Question: I have a video stream coming from a 180 degree fisheye camera. I want to do some image-processing to convert the fisheye view into a normal view.
After some research and lots of read articles I found <URL>.
They describe an algorithm (and some formulas) to solve this problem.
I used tried to implement this method in a Matlab. Unfortunately it doesn't work, and I failed to make it work. The "corrected" image looks exactly like the original photograph and there's no any removal of distortion and secondly I am just receiving top left side of the image, not the complete image but changing the value of 'K' to 1.9 gives mw the whole image, but its exactly the same image.
Input image:

Result:
<URL>
<URL>
Here is my code:
'''
image = imread('image2.png');
[Cx, Cy, channel] = size(image);
k = 1.5;
f = (Cx * Cy)/3;
opw = fix(f * tan(asin(sin(atan((Cx/2)/f)) * k)));
oph = fix(f * tan(asin(sin(atan((Cy/2)/f)) * k)));
image_new = zeros(opw, oph,channel);
for i = 1: opw
for j = 1: oph
[theta,rho] = cart2pol(i,j);
R = f * tan(asin(sin(atan(rho/f)) * k));
r = f * tan(asin(sin(atan(R/f))/k));
X = ceil(r * cos(theta));
Y = ceil(r * sin(theta));
for k = 1: 3
image_new(i,j,k) = image(X,Y,k);
end
end
end
image_new = uint8(image_new);
warning('off', 'Images:initSize:adjustingMag');
imshow(image_new);
'''
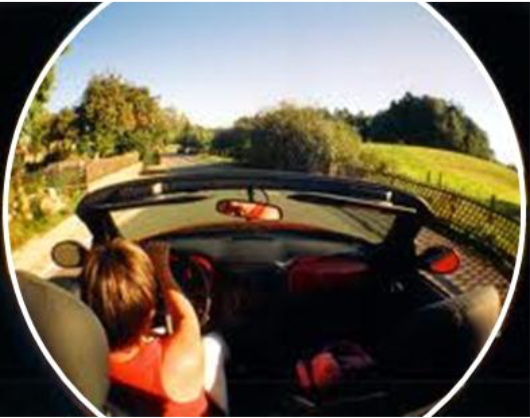
Answer: This is what solved my problem.
input:
strength as floating point >= 0. 0 = no change, high numbers equal stronger correction.
zoom as floating point >= 1. (1 = no change in zoom)
algorithm:
'''
set halfWidth = imageWidth / 2
set halfHeight = imageHeight / 2
if strength = 0 then strength = 0.00001
set correctionRadius = squareroot(imageWidth ^ 2 + imageHeight ^ 2) / strength
for each pixel (x,y) in destinationImage
set newX = x - halfWidth
set newY = y - halfHeight
set distance = squareroot(newX ^ 2 + newY ^ 2)
set r = distance / correctionRadius
if r = 0 then
set theta = 1
else
set theta = arctangent(r) / r
set sourceX = halfWidth + theta * newX * zoom
set sourceY = halfHeight + theta * newY * zoom
set color of pixel (x, y) to color of source image pixel at (sourceX, sourceY)
'''